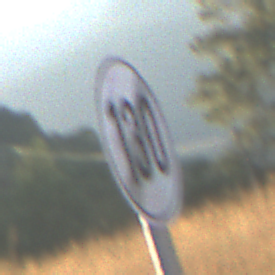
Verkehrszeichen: EndeGeschwindigkeit130
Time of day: SunriseSunset
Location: Outdoor (Nature)
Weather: Clear
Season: NotSpecified
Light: Natural